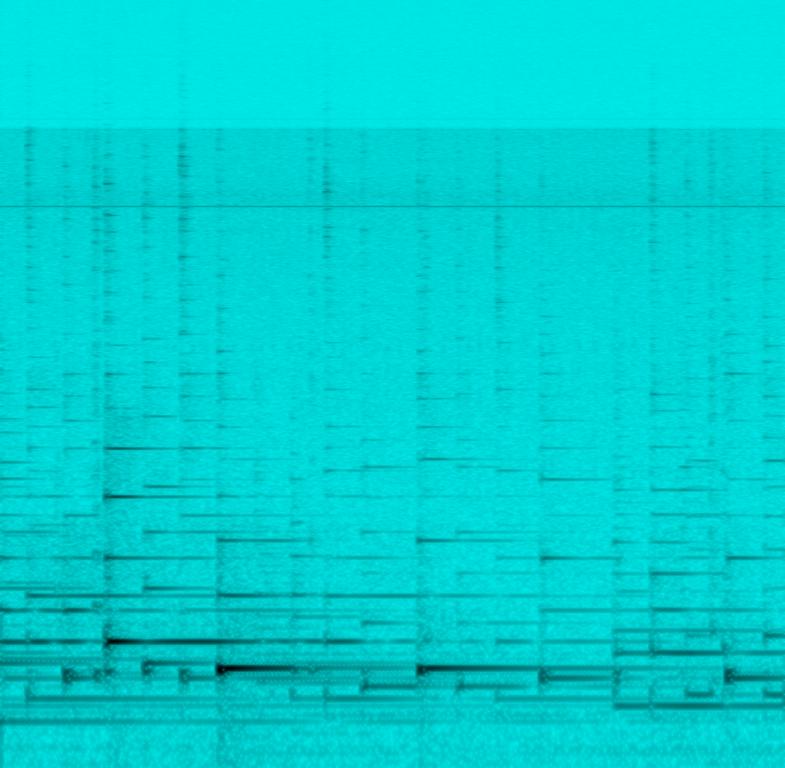
This audio contains someone playing a soothing melody on a harp. This piece sounds a little bit melancholic. This song may be playing at a little concert.